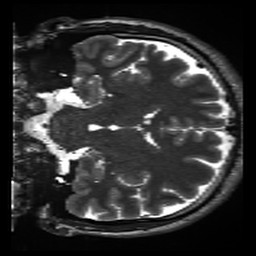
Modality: inplaneT2
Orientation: coronal
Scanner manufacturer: siemens
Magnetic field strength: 3 T
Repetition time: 11 s
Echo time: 0.059 s